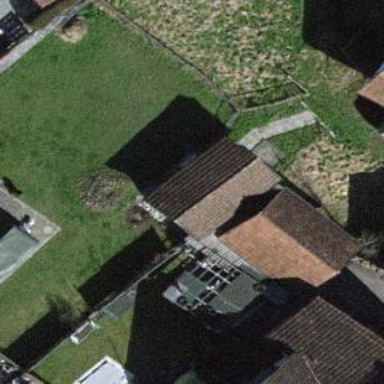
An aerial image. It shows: Shed.